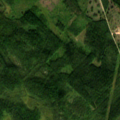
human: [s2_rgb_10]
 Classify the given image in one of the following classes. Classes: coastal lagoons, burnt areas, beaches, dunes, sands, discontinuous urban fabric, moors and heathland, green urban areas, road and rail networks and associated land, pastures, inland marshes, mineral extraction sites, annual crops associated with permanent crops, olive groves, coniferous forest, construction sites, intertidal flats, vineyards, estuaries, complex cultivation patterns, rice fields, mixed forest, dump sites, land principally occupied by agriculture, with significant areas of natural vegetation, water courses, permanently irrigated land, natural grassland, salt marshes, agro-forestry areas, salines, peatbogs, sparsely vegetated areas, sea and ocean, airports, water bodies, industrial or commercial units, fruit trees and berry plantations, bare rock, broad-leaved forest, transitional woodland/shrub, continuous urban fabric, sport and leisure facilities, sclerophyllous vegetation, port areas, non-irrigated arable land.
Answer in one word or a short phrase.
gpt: coniferous forest, mixed forest, transitional woodland/shrub